You are looking at the wavelet scalogram of a bearing's acceleration signal. Classify the bearing condition as one of: normal, inner_race, outer_race, ball.
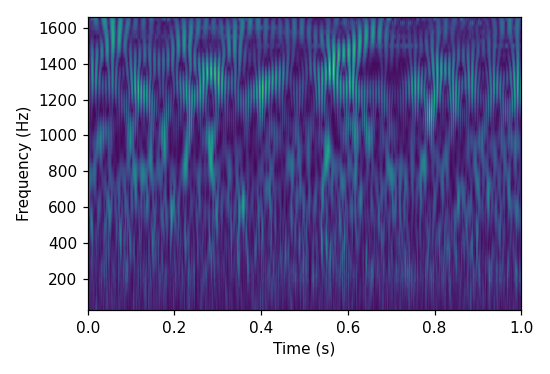
Answer: outer_race